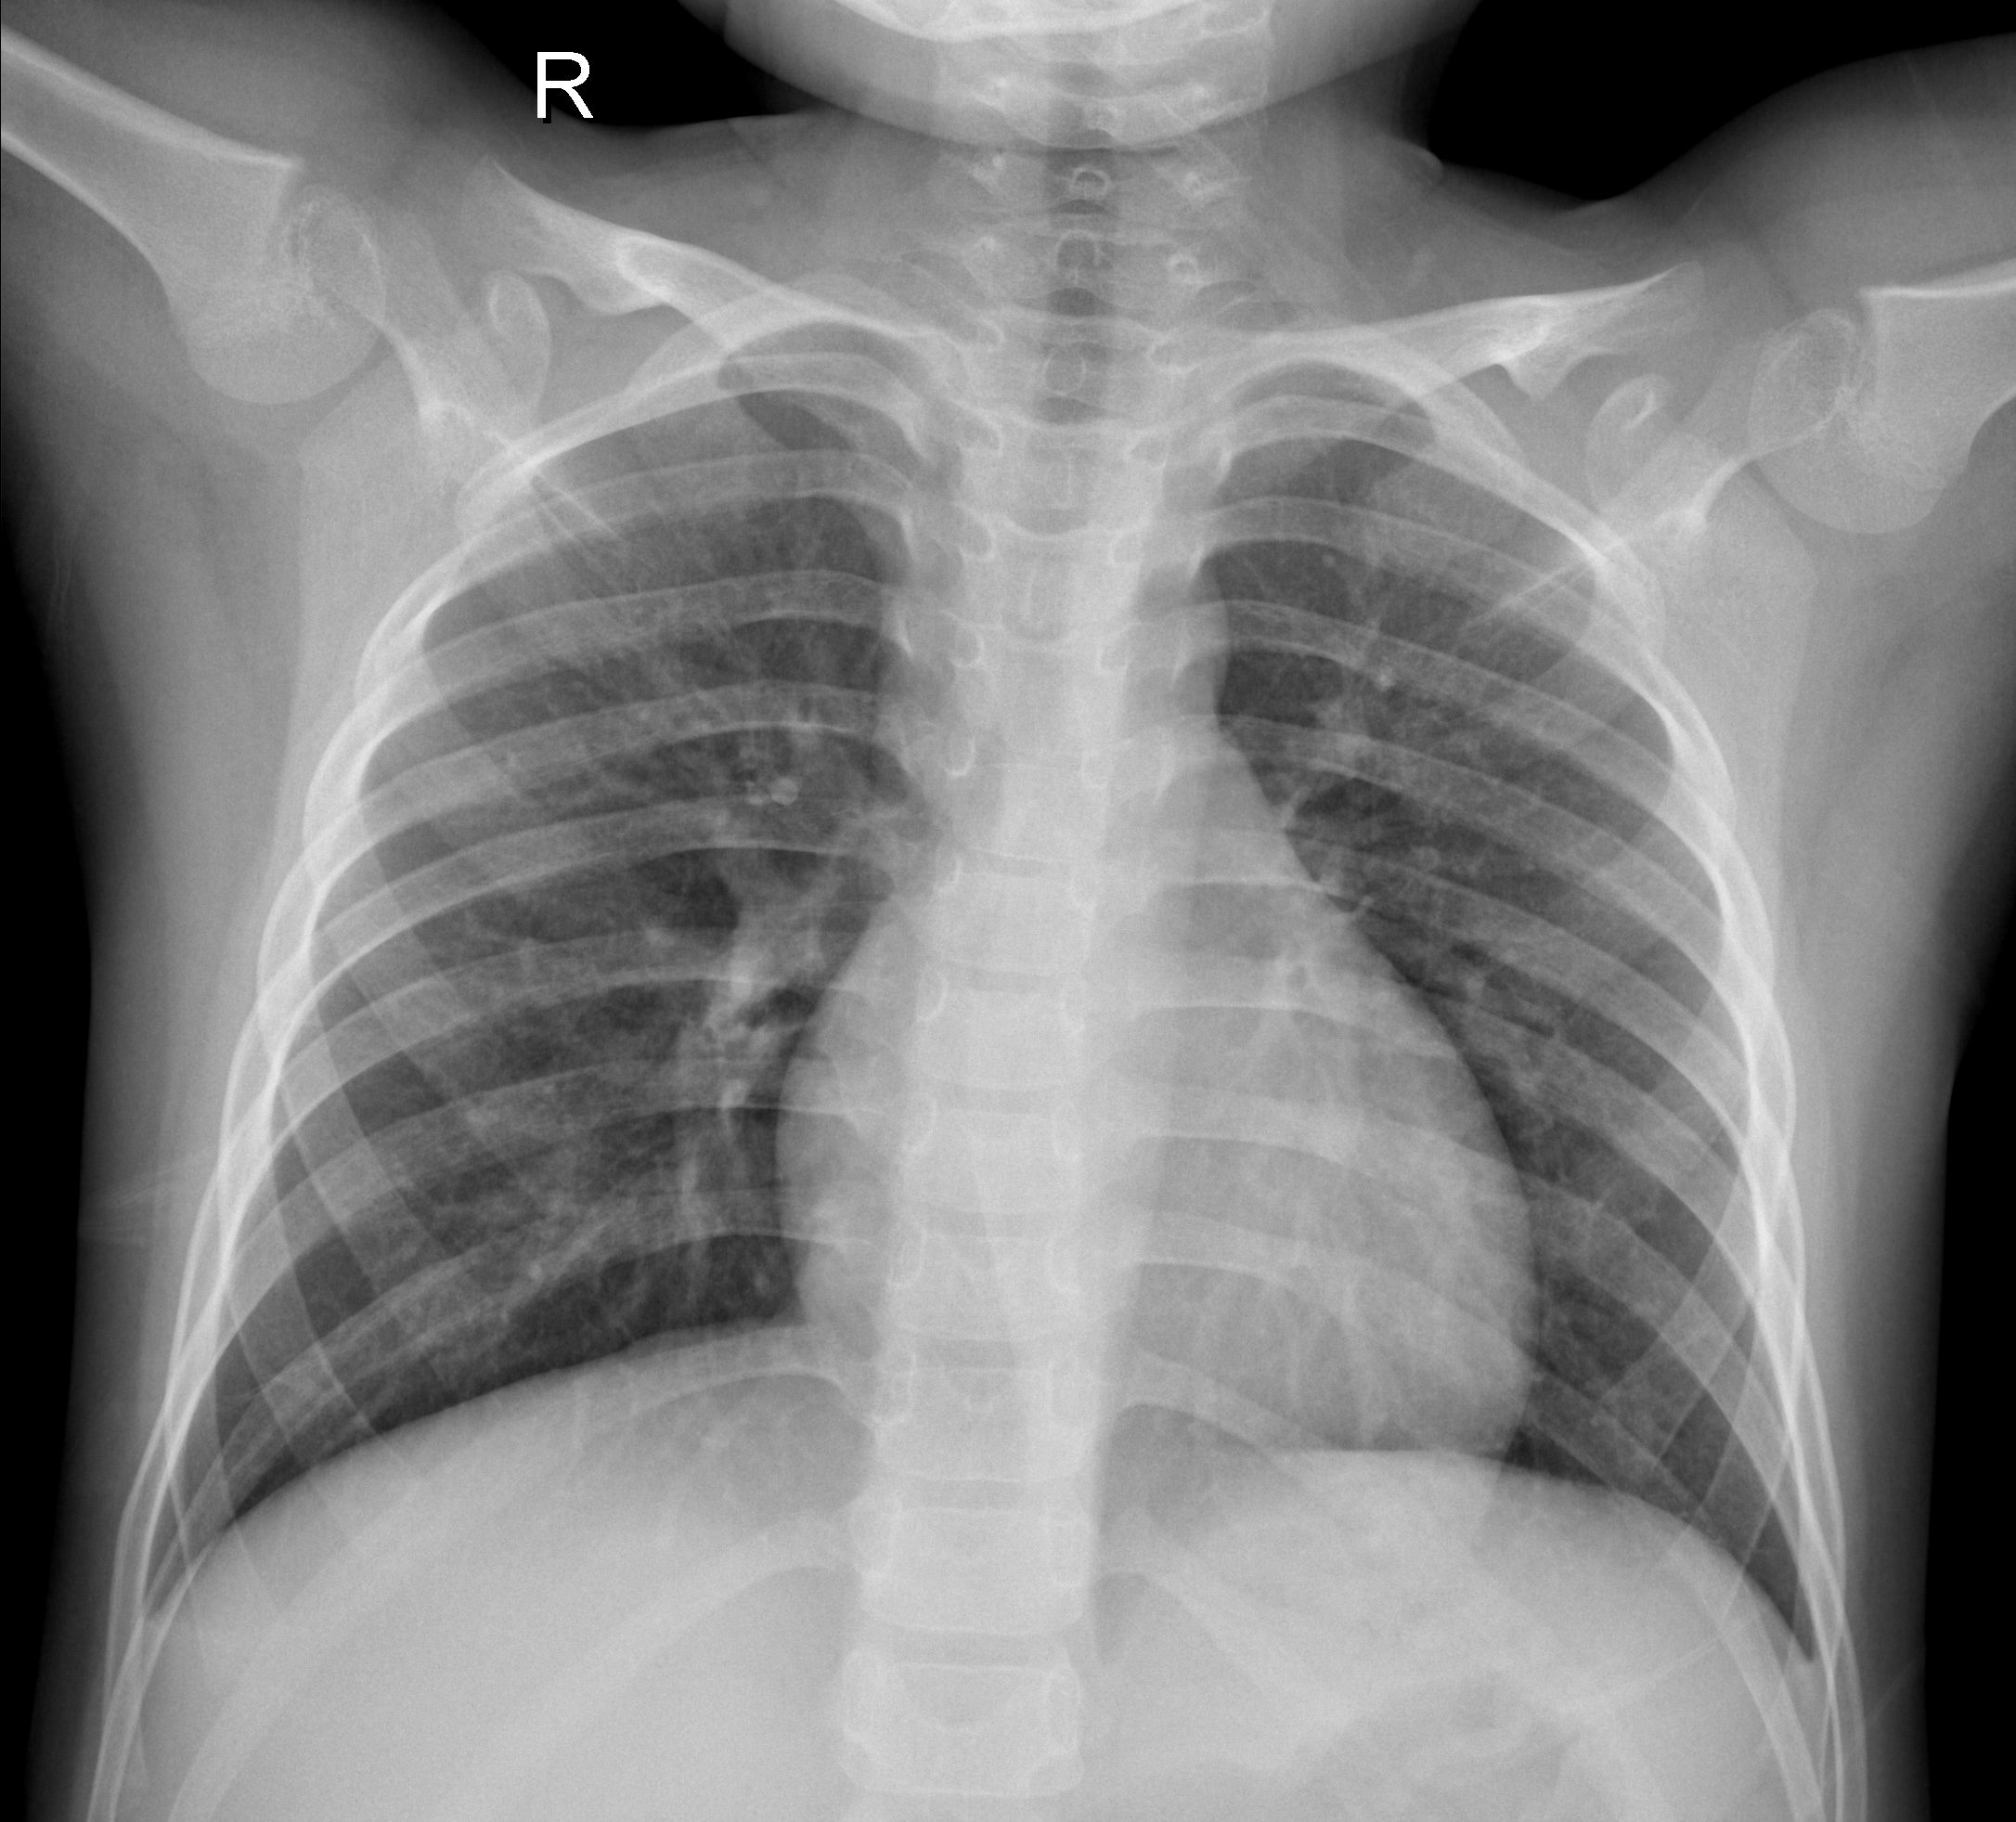
Diagnosis: NORMAL